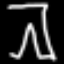
Label: pants